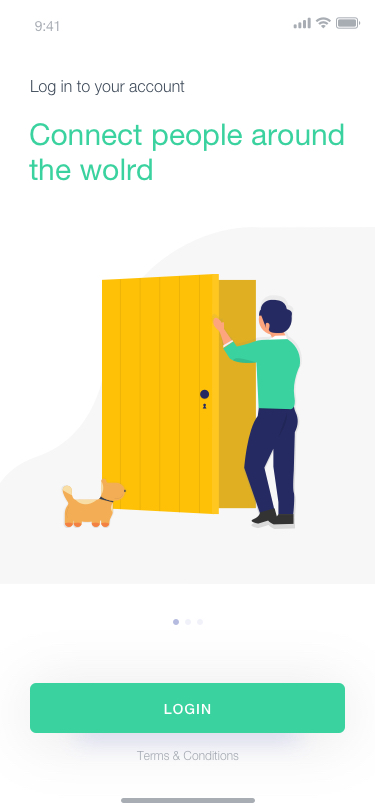
Text in this UI design:
Terms of service
SIGNUP
Mansions you only dreamed of
Create an account
9:41